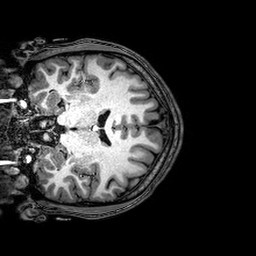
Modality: T1w
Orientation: coronal
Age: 21
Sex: male